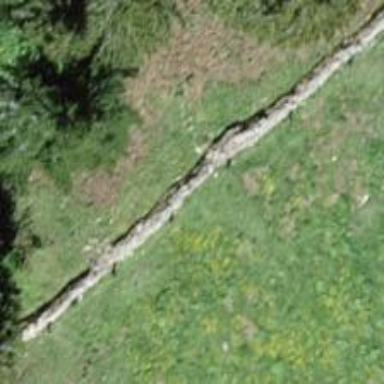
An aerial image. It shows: Wall barrier.